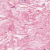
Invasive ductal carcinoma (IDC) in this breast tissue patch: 0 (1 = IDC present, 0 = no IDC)